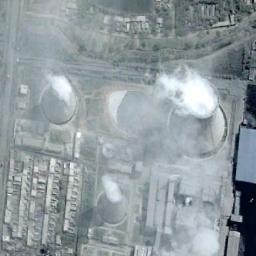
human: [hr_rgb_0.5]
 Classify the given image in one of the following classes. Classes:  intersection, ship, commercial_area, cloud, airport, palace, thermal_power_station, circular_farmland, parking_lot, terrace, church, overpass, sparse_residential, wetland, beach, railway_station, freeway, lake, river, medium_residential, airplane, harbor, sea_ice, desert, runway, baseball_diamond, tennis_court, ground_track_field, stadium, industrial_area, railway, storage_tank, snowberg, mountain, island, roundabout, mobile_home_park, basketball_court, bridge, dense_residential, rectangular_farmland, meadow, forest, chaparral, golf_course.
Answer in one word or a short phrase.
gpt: thermal_power_station